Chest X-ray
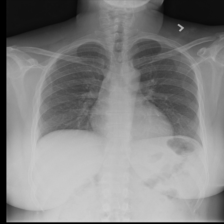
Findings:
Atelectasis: negative
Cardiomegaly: negative
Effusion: negative
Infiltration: negative
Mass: negative
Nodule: negative
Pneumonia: negative
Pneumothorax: negative
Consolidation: negative
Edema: negative
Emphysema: negative
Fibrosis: negative
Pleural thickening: negative
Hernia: negative